Interaction volume radius: 10 \u00c5
Interaction volume height: 40 \u00c5
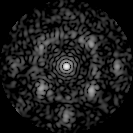
Disorder parameter: 0.5523